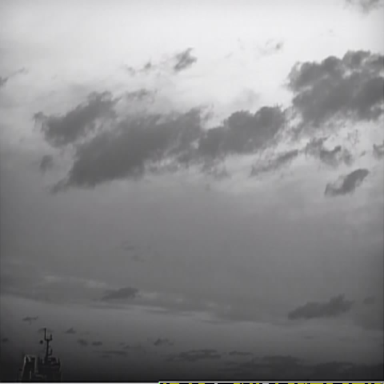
There is a liner in the infrared image.